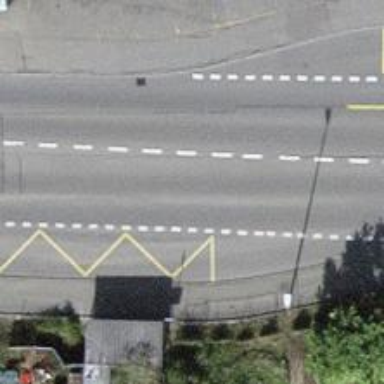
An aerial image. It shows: Bus stop with designated public transport stop position.